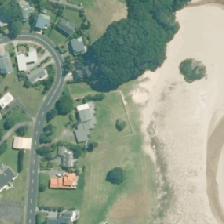
Land cover: high_producing_grassland